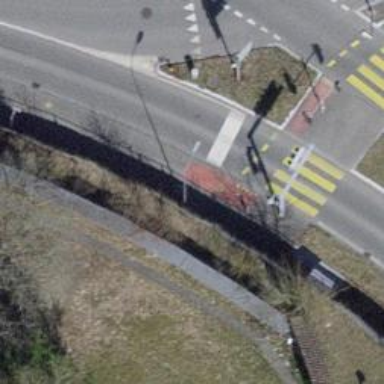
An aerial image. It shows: Road with traffic signals.